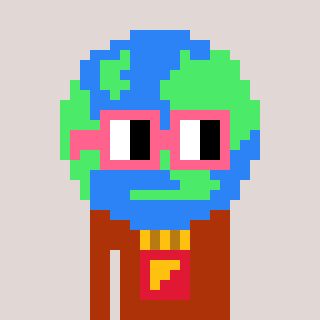
a pixel art character with square pink glasses, a earth-shaped head and a hotbrown-colored body on a warm background